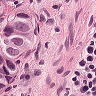
Metastatic tissue present: yes